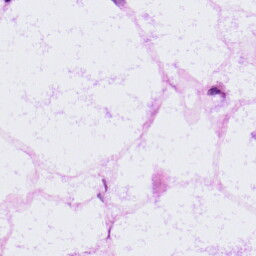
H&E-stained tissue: LymphNode